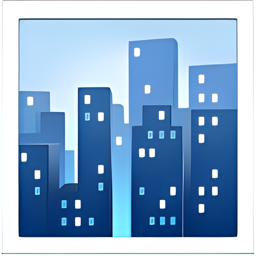
Name: cityscape
Emoji: 🏙
Group: Travel & Places
Sub-group: place-other